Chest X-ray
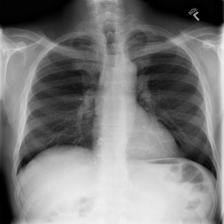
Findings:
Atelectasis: negative
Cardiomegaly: negative
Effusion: negative
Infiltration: negative
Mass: negative
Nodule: negative
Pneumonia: negative
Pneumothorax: negative
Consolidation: negative
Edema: negative
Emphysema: negative
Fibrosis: negative
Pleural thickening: negative
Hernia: negative